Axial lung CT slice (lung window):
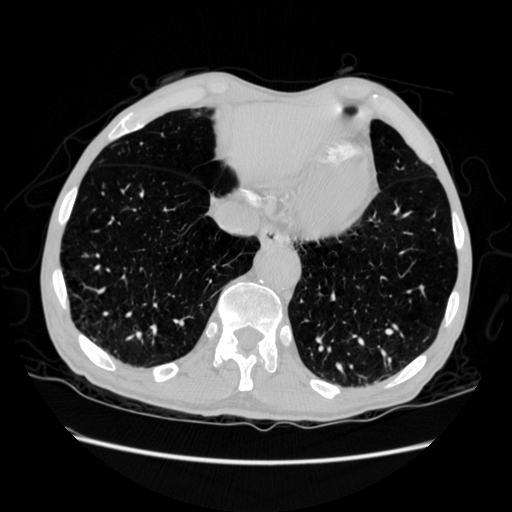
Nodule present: no